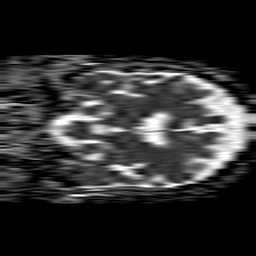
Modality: ADC
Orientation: coronal
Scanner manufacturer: philips
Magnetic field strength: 1.5 T
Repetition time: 4.6 s
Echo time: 0.09292 s